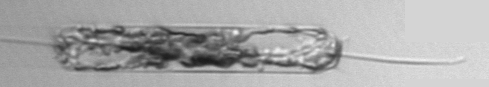
Label: Ditylum_brightwellii